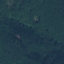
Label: Forest